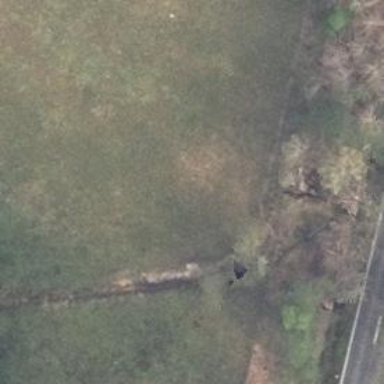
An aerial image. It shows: Deciduous broadleaved tree.